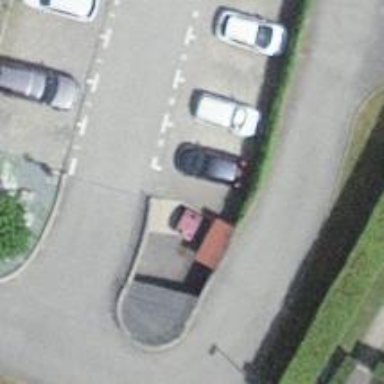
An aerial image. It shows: Charging station.